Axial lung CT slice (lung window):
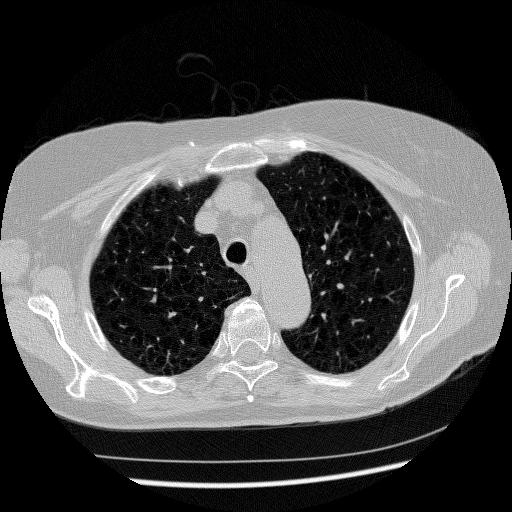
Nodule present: no